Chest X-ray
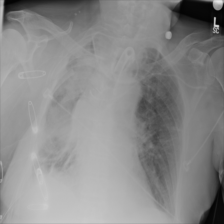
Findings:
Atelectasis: negative
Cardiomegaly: negative
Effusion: negative
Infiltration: negative
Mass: negative
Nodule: negative
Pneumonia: negative
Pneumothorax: negative
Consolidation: negative
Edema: negative
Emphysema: negative
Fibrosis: negative
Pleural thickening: negative
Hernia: negative